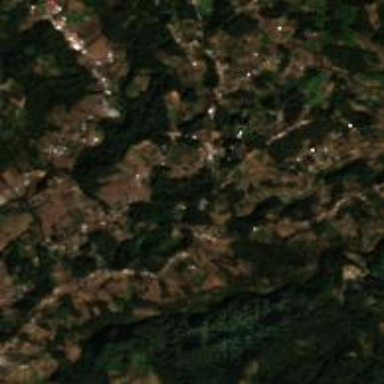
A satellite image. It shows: Small hamlet.